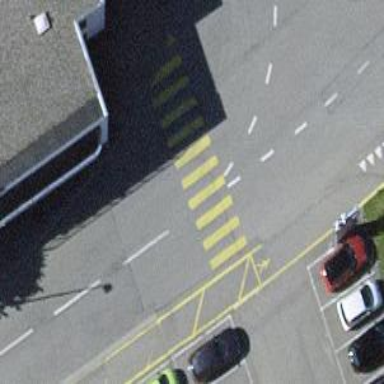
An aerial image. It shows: Uncontrolled zebra crossing with zebra markings.